Aerial crown-view tile of a tropical tree (Barro Colorado Island, Panama), acquired 20240813:
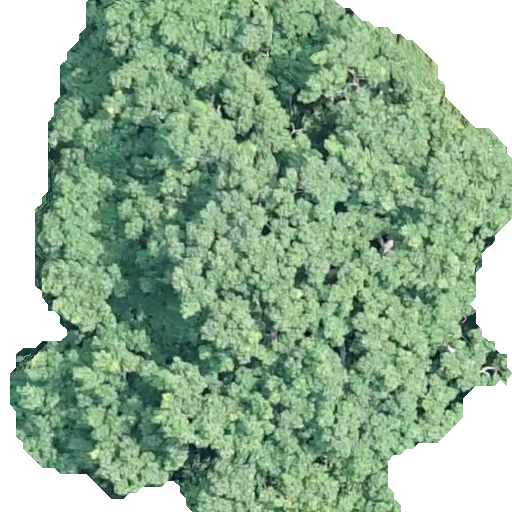
Species: Pseudobombax septenatum
GBIF accepted scientific name: Pseudobombax septenatum
Crown area: 319.823 m²